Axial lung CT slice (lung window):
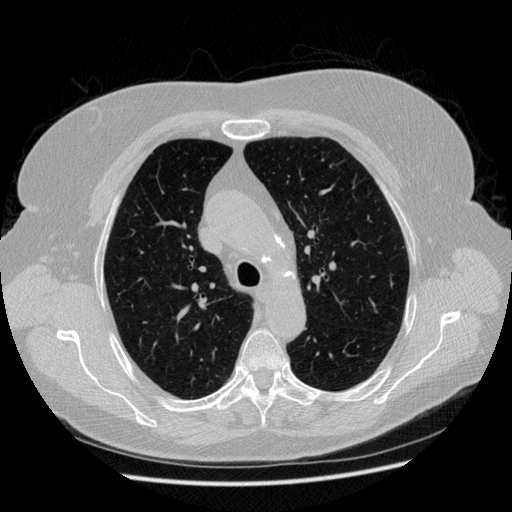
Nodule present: no